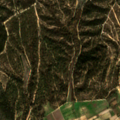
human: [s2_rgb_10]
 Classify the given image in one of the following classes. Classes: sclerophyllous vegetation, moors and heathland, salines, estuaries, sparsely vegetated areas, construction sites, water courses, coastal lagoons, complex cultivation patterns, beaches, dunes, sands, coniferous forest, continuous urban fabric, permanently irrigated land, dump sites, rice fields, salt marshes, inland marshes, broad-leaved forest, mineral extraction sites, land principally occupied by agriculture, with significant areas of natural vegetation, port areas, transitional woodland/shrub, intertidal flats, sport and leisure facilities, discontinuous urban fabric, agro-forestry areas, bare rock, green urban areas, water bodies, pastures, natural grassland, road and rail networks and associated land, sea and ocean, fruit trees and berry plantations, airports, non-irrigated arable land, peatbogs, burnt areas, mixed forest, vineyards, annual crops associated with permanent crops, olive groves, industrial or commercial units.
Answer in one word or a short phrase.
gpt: complex cultivation patterns, broad-leaved forest, mixed forest